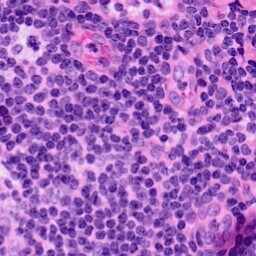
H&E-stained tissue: LymphNode